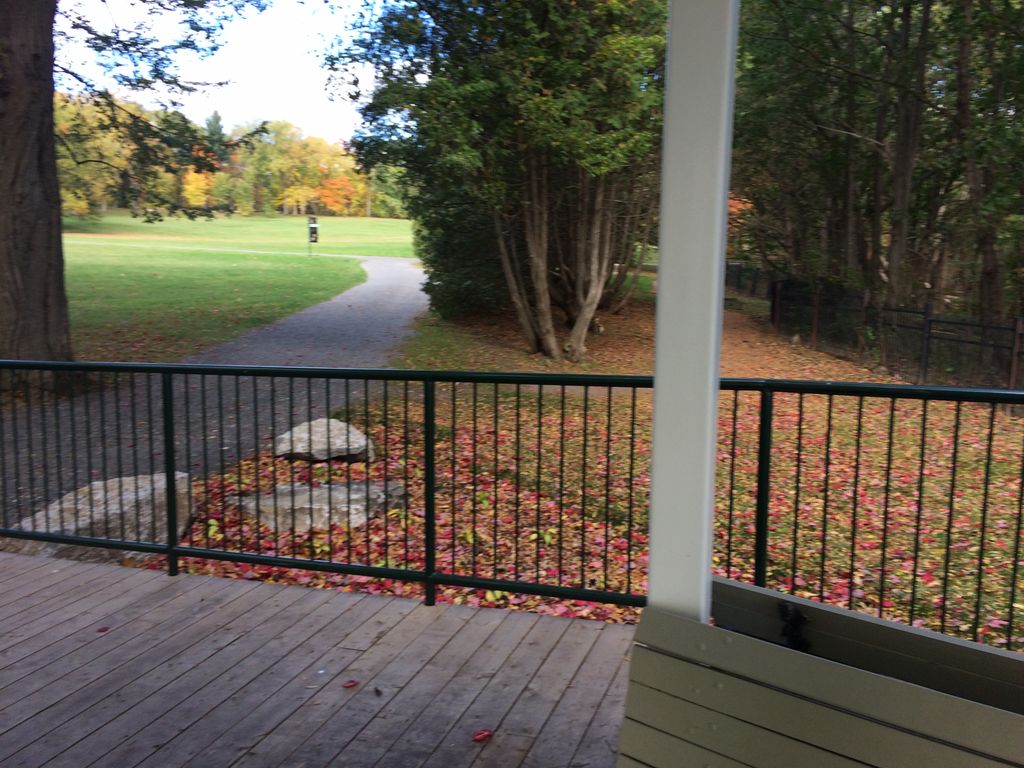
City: quebec_city